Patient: sex M, age 69
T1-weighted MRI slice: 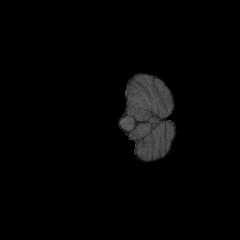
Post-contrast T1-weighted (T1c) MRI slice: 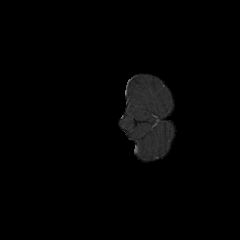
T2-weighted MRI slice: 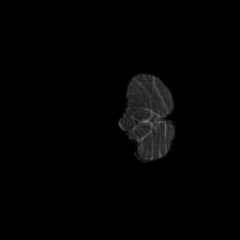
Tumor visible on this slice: no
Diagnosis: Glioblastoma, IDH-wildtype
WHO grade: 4